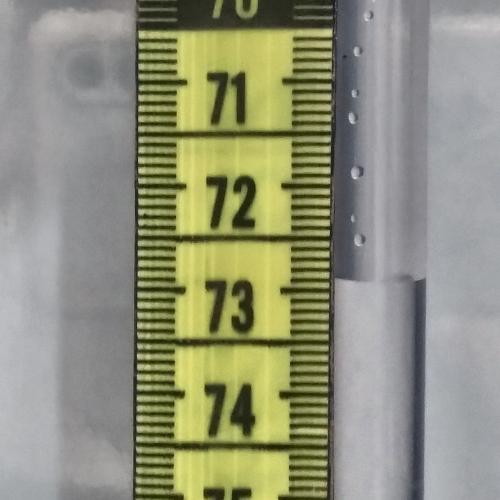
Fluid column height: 72.9 cm